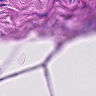
Metastatic tissue present: no